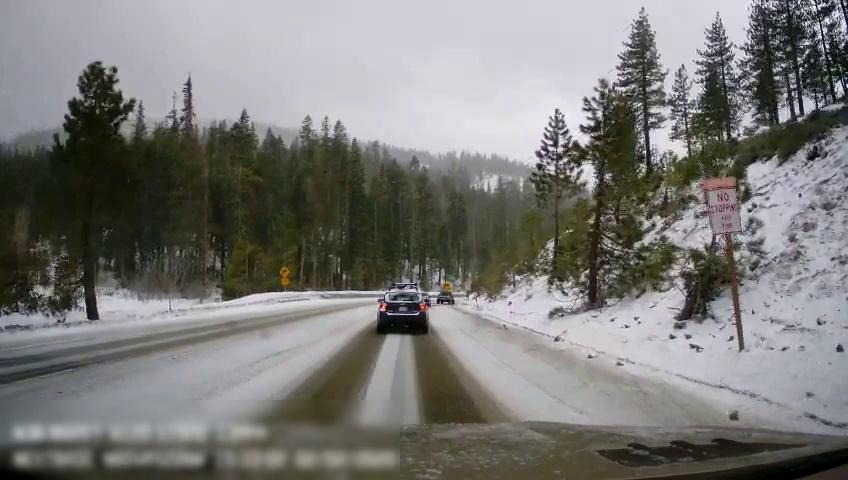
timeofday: Day
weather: Snowy
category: Drivable Space
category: Vehicles | Truck
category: Vehicles | Car
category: Traffic | Signs
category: Traffic | Signs